【题型】解答题　【知识点】解析几何　【难度】hard
（2024·宝山区二模）已知双曲线$x^2 - \frac{y^2}{2} = 1$的左、右顶点分别为$A$、$B$，设点$P$在第一象限且在双曲线上，$O$为坐标原点。

(1) 求双曲线的两条渐近线夹角的余弦值；

(2) 若$\overrightarrow{PA} \cdot \overrightarrow{PB} \le 9$，求$|\overrightarrow{OP}|$的取值范围；

(3) 椭圆$C$的长轴长为$2\sqrt{2}$，且短轴的端点恰好是$A$、$B$两点，直线$AP$与椭圆的另一个交点为$Q$。记$\Delta POA$、$\Delta QAB$的面积分别为$S_1$、$S_2$。求$S_1^2 - S_2^2$的最小值，并写出取最小值时点$P$的坐标。

【解答】
\vspace{1em}

\textbf{【分析】}
(1) 根据题意可得两条渐近线方程为$\sqrt{2}x \pm y = 0$，则$\vec{n_1}=(\sqrt{2},1),\vec{n_2}=(\sqrt{2},-1)$，设两条直线夹角为$\theta$，则$\cos\theta = |\cos\langle\vec{n_1},\vec{n_2}\rangle|$，即可得答案。

(2) 设$P(x_1,y_1)$，$(x_1>1,y_1>0)$，由已知得$\overrightarrow{PA} \cdot \overrightarrow{PB} = x_1^2 - 1 + y_1^2 \le 9$，即$x_1^2 + y_1^2 \le 10$，又点$P$在双曲线上，有$y_1^2 = 2(x_1^2 - 1)$，推出$x_1^2 \in (1,4]$，进而可得答案。

(3) 设$Q(x_2,y_2)$，$(x_2>0,y_2>0)$，直线$AP$的斜率为$k$，$(k>0)$，则直线$AP$的方程为$y = k(x+1)$，联立椭圆的方程，可得$x_2 = \frac{2 - k^2}{2 + k^2}$，同理可得$x_1 = \frac{2 + k^2}{2 - k^2}$，进而可得$x_1 \cdot x_2 = 1$，再结合基本不等式，计算$S_1^2 - S_2^2$的最值。

另解：由$k_{AP} = k_{AQ}$，可得$\left(\frac{y_1}{x_1 + 1}\right)^2 = \left(\frac{y_2}{x_2 + 1}\right)^2$，化简整理得$x_1 \cdot x_2 = 1$，再结合基本不等式，计算$S_1^2 - S_2^2$的最值。

\vspace{1em}

\textbf{【解答】}
解：(1) 两条渐近线方程为$\sqrt{2}x \pm y = 0$，

所以$\vec{n_1}=(\sqrt{2},1),\vec{n_2}=(\sqrt{2},-1)$，

设两条直线夹角为$\theta$，则$\cos\theta = \frac{|\vec{n_1} \cdot \vec{n_2}|}{|\vec{n_1}||\vec{n_2}|} = \frac{|2 - 1|}{\sqrt{3} \cdot \sqrt{3}} = \frac{1}{3}$，

所以双曲线的两条渐近线夹角的余弦值为$\frac{1}{3}$。

---

(2) 设$P(x_1,y_1)$，$(x_1>1,y_1>0)$，由已知得$A(-1,0)$、$B(1,0)$，

$\overrightarrow{PA}=(-1 - x_1,-y_1)$，$\overrightarrow{PB}=(1 - x_1,-y_1)$，

则$\overrightarrow{PA} \cdot \overrightarrow{PB} = x_1^2 - 1 + y_1^2 \le 9$，

得$x_1^2 + y_1^2 \le 10$，

又点$P$在双曲线上，有$x_1^2 - \frac{y_1^2}{2} = 1$，即$y_1^2 = 2(x_1^2 - 1)$，

从而$x_1^2 + 2(x_1^2 - 1) \le 10$，

所以$x_1^2 \le 4$，

又点$P$是双曲线在第一象限的点，

所以$x_1^2 \in (1,4]$，

$|\overrightarrow{OP}|^2 = x_1^2 + y_1^2 = x_1^2 + 2(x_1^2 - 1) = 3x_1^2 - 2 \in (1,10]$，

所以$|\overrightarrow{OP}| \in (1,\sqrt{10}]$。

---

(3) 椭圆$C$中$a = \sqrt{2},b = 1$，焦点在$y$轴上，标准方程为$\frac{y^2}{2} + x^2 = 1$，

设$Q(x_2,y_2)$，$(x_2>0,y_2>0)$，直线$AP$的斜率为$k$，$(k>0)$，

则直线$AP$的方程为$y = k(x+1)$，

联立方程组
\[
\begin{cases}
y = k(x+1) \\
\frac{y^2}{2} + x^2 = 1
\end{cases}
\]
得$(2 + k^2)x^2 + 2k^2x + k^2 - 2 = 0$，

该方程的两根分别为$-1$和$x_2 = \frac{2 - k^2}{2 + k^2}$，

同理可得$x_1 = \frac{2 + k^2}{2 - k^2}$，

所以$x_1 \cdot x_2 = 1$，

记$S_1 = S_{\Delta POA} = \frac{1}{2} \times 1 \times y_1 = \frac{y_1}{2}$，$S_2 = S_{\Delta QAB} = \frac{1}{2} \times 2 \times y_2 = y_2$，

则$S_1^2 - S_2^2 = \frac{y_1^2}{4} - y_2^2 = \frac{1}{4} \times 2(x_1^2 - 1) - 2(1 - x_2^2) = \frac{1}{2}x_1^2 + 2x_2^2 - \frac{5}{2} = \left(\frac{x_1^2}{2} + \frac{2}{x_1^2}\right) - \frac{5}{2} \ge 2\sqrt{1} - \frac{5}{2} = -\frac{1}{2}$，

当且仅当$\frac{x_1^2}{2} = \frac{2}{x_1^2}$，即$x_1^2 = 2$时取等号，

所以$S_1^2 - S_2^2$的最小值为$-\frac{1}{2}$，此时点$P$的坐标为$(\sqrt{2},\sqrt{2})$。

另解：$k_{AP} = \frac{y_1}{x_1 + 1},k_{AQ} = \frac{y_2}{x_2 + 1}$，

因为$k_{AP} = k_{AQ}$，

所以$\frac{y_1}{x_1 + 1} = \frac{y_2}{x_2 + 1}$，即$\left(\frac{y_1}{x_1 + 1}\right)^2 = \left(\frac{y_2}{x_2 + 1}\right)^2$，

又$y_1^2 = 2(x_1^2 - 1)$，$y_2^2 = 2(1 - x_2^2)$，

代入上式化简得$\frac{x_1 - 1}{x_1 + 1} = \frac{1 - x_2}{x_2 + 1}$，整理得$x_1 \cdot x_2 = 1$，

记$S_1 = S_{\Delta POA} = \frac{1}{2} \times 1 \times y_1 = \frac{y_1}{2}$，$S_2 = S_{\Delta QAB} = \frac{1}{2} \times 2 \times y_2 = y_2$，

则$S_1^2 - S_2^2 = \frac{y_1^2}{4} - y_2^2 = \frac{1}{4} \times 2(x_1^2 - 1) - 2(1 - x_2^2) = \frac{1}{2}x_1^2 + 2x_2^2 - \frac{5}{2} = \left(\frac{x_1^2}{2} + \frac{2}{x_1^2}\right) - \frac{5}{2} \ge 2\sqrt{1} - \frac{5}{2} = -\frac{1}{2}$，

当且仅当$\frac{x_1^2}{2} = \frac{2}{x_1^2}$，即$x_1^2 = 2$时取等号，

所以$S_1^2 - S_2^2$的最小值为$-\frac{1}{2}$，此时点$P$的坐标为$(\sqrt{2},\sqrt{2})$。

\vspace{1em}

\textbf{【点评】} 本题考查直线与双曲线的相交问题，解题中需要一定的计算能力，属于中档题。
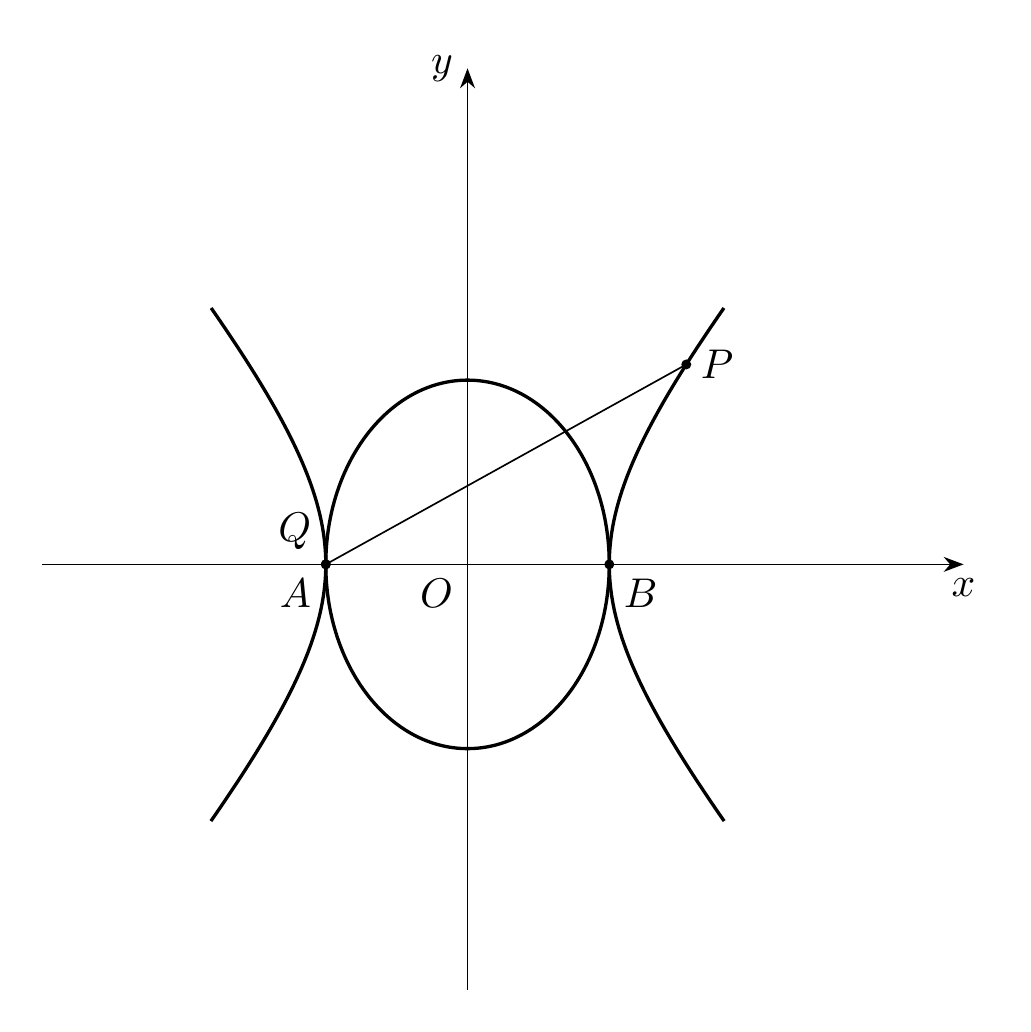